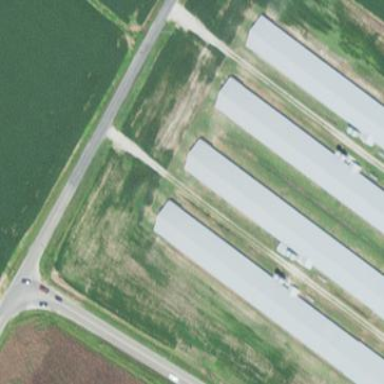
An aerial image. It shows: Farm auxiliary building.